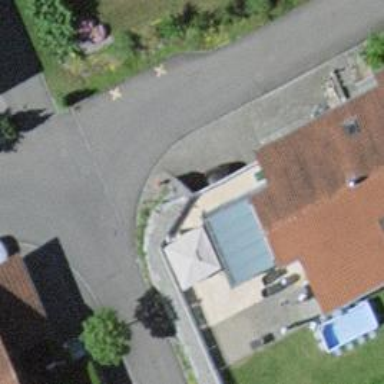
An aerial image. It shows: Kerb barrier.